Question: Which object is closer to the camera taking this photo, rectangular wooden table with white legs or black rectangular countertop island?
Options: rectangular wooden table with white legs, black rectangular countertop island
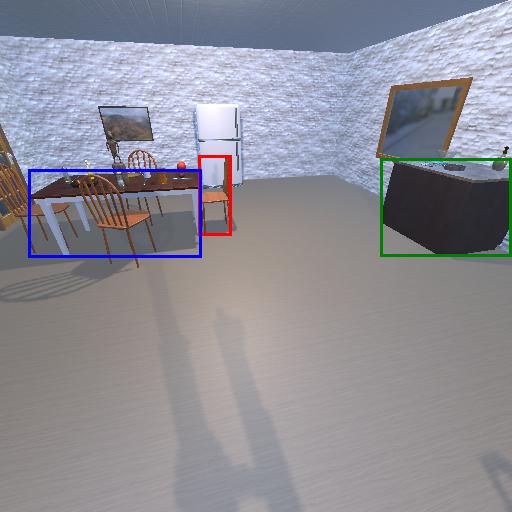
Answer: rectangular wooden table with white legs